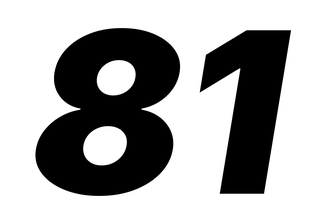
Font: Inter-Italic_Black_Italic